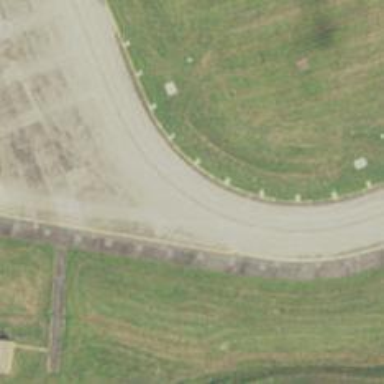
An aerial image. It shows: Image of taxiway at airport.